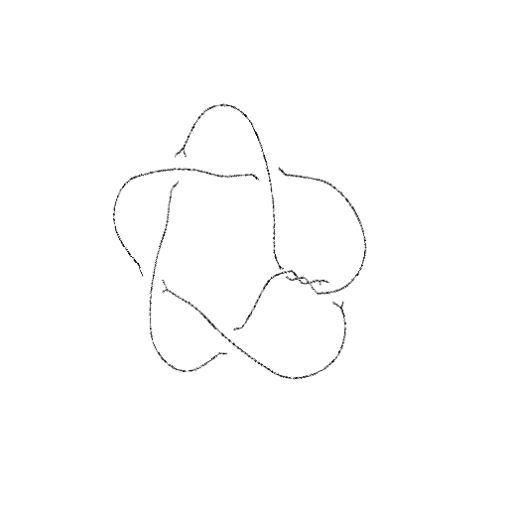
Crossing number: 8